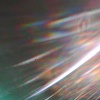
Label: sunburn